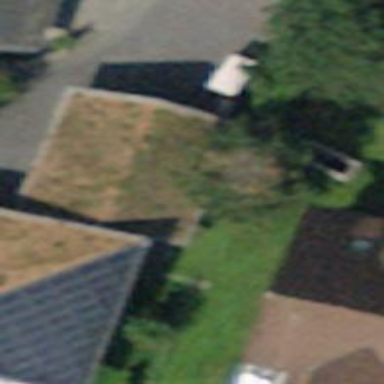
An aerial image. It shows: Garage building.